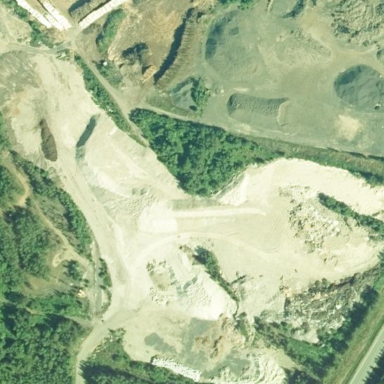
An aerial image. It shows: Sand quarry.